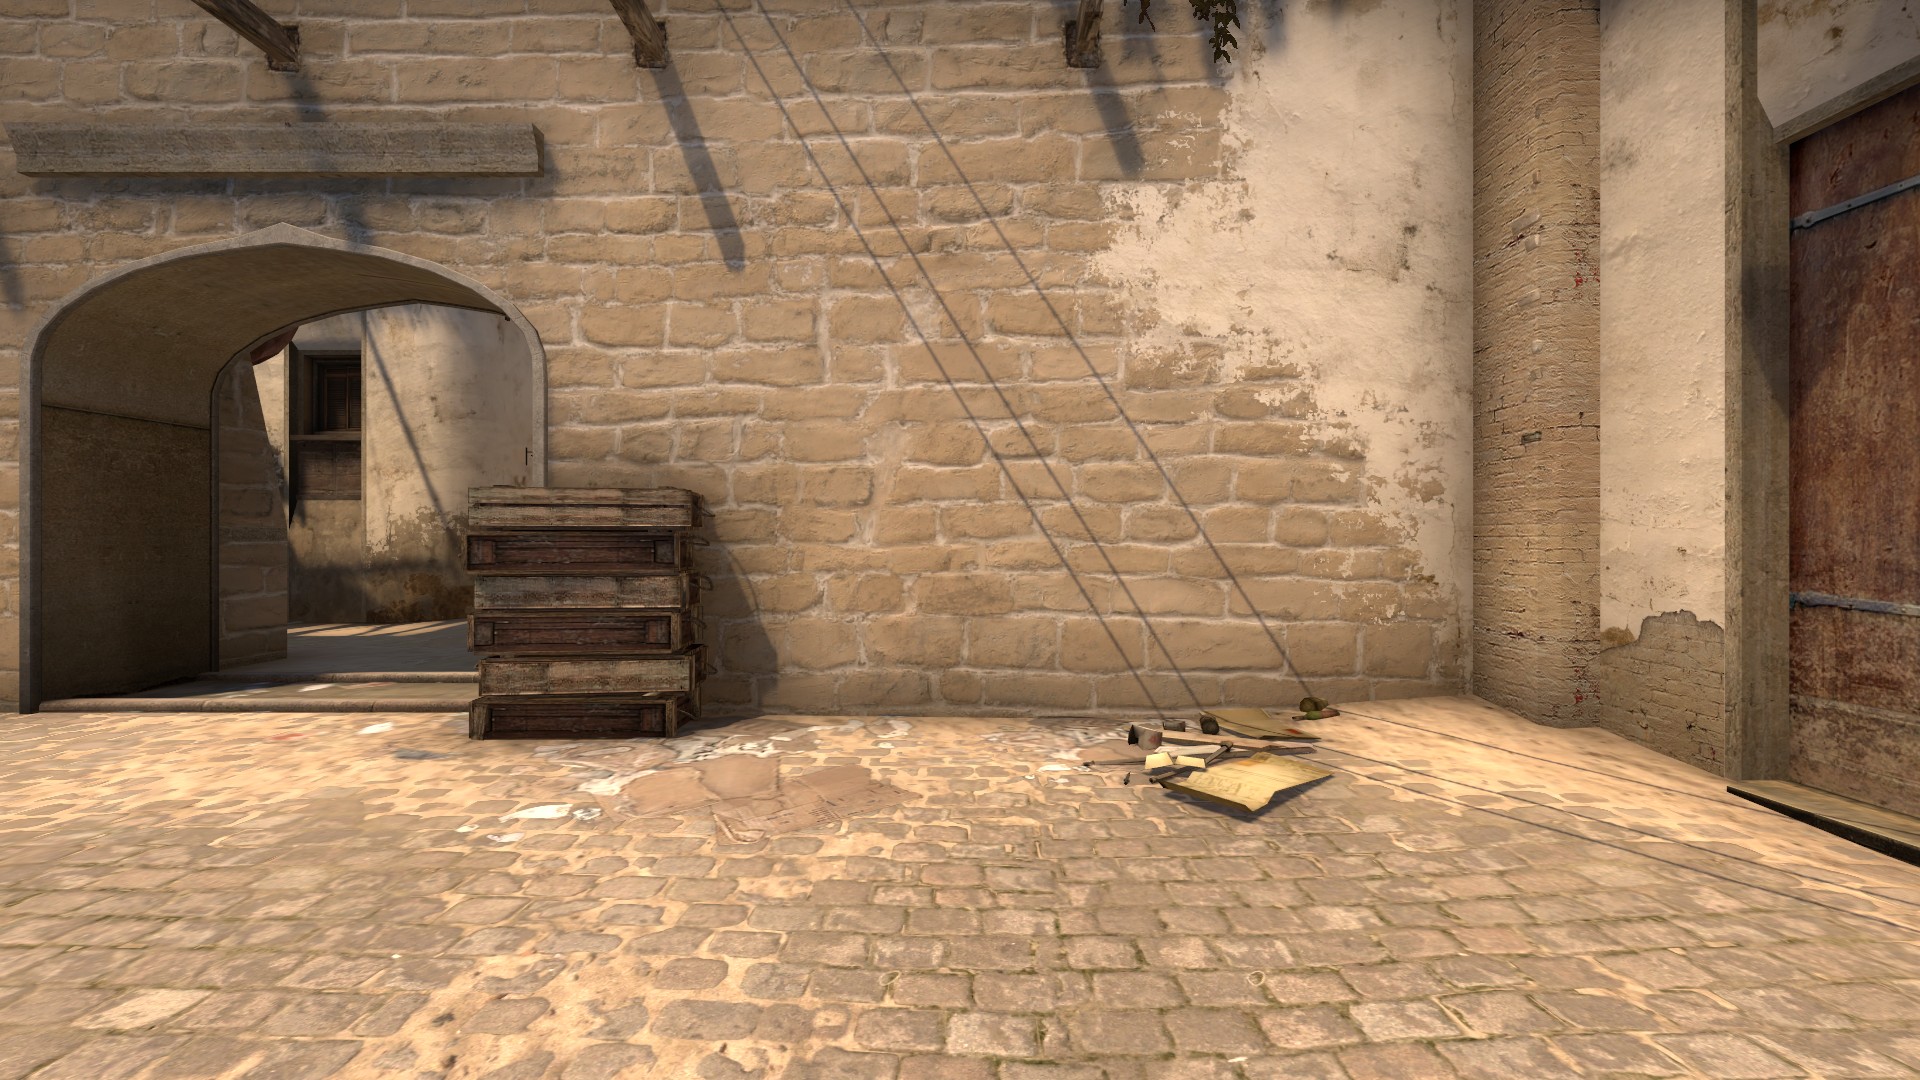
Map: de_mirage